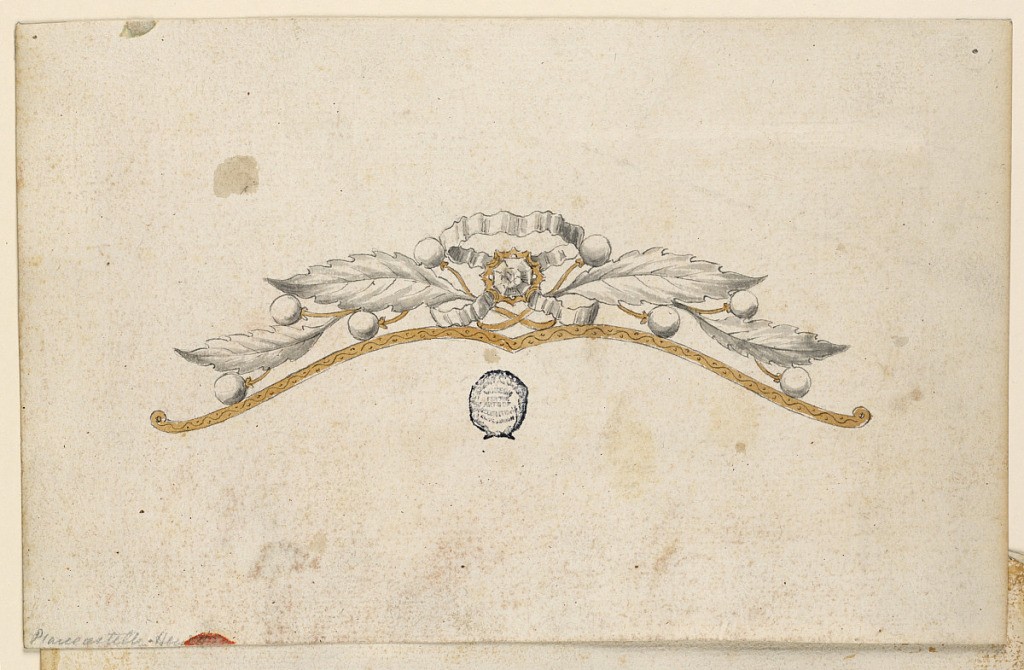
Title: Design for a Coronet
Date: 1825–50
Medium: Graphite, pen and ink, brush and watercolor, sepia on paper
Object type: Drawing
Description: Above a metal strip, in the center, a knot with a diamond. Two branches, each composed of leaves and buds, are connected on the top.